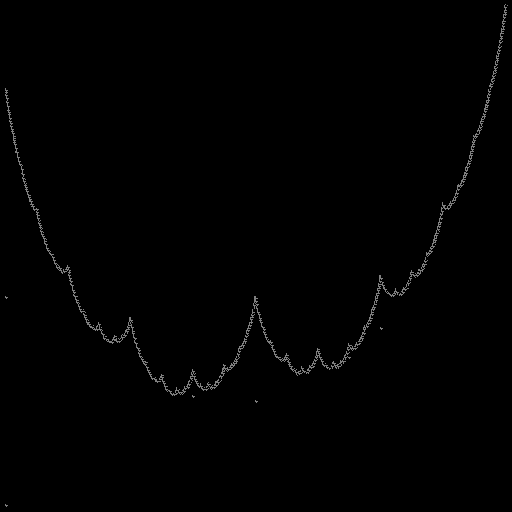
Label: a4